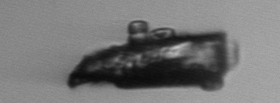
Label: Delphineis